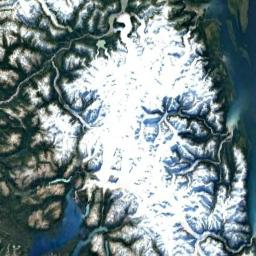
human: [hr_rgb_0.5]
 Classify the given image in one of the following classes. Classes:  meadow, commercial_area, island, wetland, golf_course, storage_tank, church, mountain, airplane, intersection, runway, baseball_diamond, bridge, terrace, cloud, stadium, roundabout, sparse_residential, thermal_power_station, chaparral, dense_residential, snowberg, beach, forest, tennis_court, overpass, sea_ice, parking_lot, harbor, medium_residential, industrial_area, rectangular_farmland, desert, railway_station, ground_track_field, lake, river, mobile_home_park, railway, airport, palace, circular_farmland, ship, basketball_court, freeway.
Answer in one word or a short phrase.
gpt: snowberg